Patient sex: M
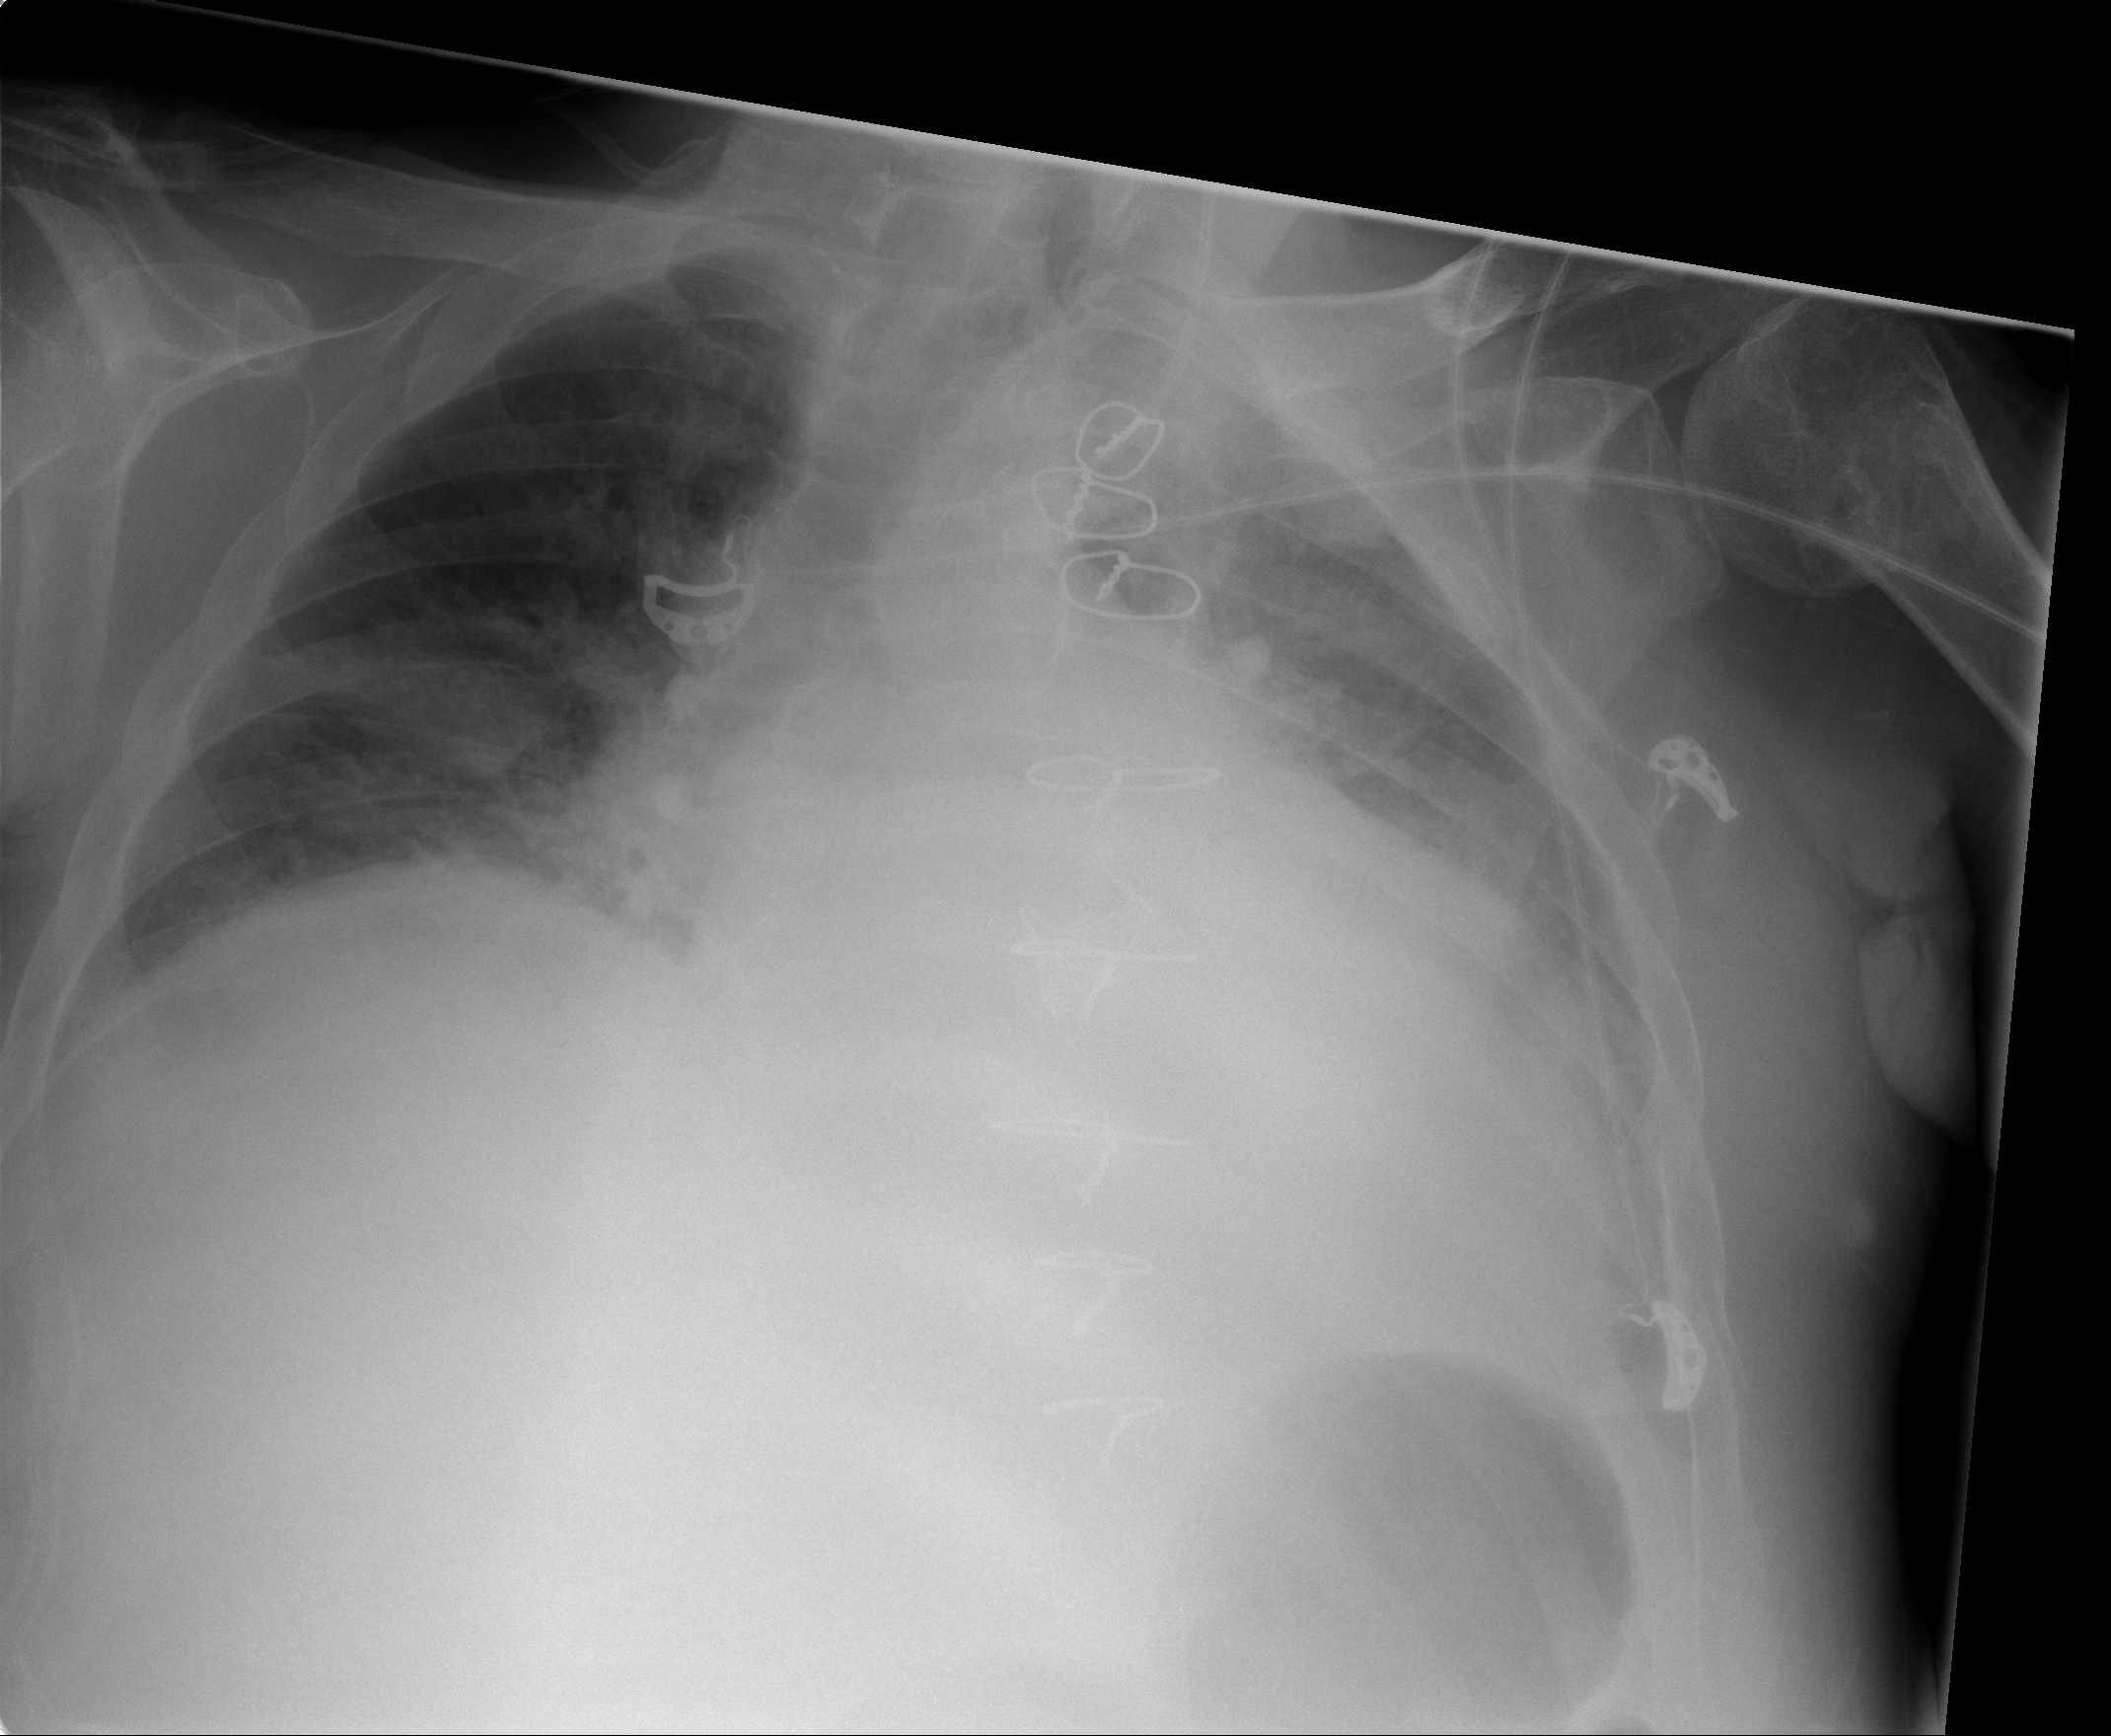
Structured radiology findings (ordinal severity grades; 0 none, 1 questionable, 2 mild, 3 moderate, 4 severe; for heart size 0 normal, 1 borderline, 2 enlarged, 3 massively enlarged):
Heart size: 2
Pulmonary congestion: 2
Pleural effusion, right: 0
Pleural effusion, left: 2
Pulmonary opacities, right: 2
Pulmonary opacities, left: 2
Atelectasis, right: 2
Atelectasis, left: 0